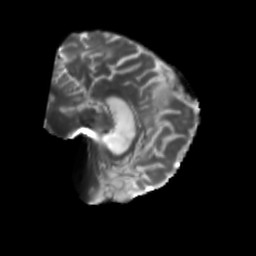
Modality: T2w
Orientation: sagittal
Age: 68
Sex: male
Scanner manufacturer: siemens
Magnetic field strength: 3 T
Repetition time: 5.25 s
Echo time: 0.08 s